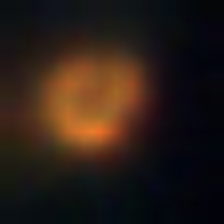
Taxon: NanoPlankton
Group: Other